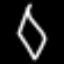
Label: diamond